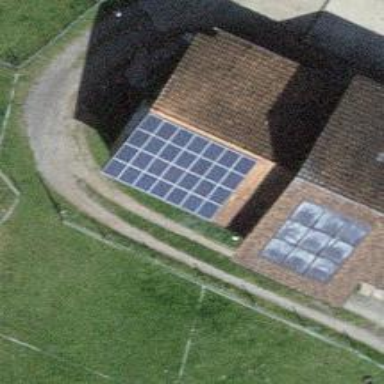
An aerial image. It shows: Solar power generator using photovoltaic method with solar photovoltaic panel types.